Question: Here's the breakdown:
- <URL>-

It's working well here
<URL>
But when I try to integrate the bell into an existing header, I can't get it to appear as the last menu item.
I think the problem is that the:
- -
I want it to appear as the last menu item, also clicking the bell should expand the notification box right underneath.
Is there a way to build it so the notification box always appears underneath the little bell?
HTML and Javascript
'''
<button type="button" class="button-default show-notifications js-show-notifications" onClick="updateNotificationCheckDate()">
<svg version="1.1" xmlns="http://www.w3.org/2000/svg" xmlns:xlink="http://www.w3.org/1999/xlink" width="30" height="32" viewBox="0 0 30 32">
<defs>
<g id="icon-bell">
<path class="path1" d="M15.143 30.286q0-0.286-0.286-0.286-1.054 0-1.813-0.759t-0.759-1.813q0-0.286-0.286-0.286t-0.286 0.286q0 1.304 0.92 2.223t2.223 0.92q0.286 0 0.286-0.286zM3.268 25.143h23.179q-2.929-3.232-4.402-7.348t-1.473-8.652q0-4.571-5.714-4.571t-5.714 4.571q0 4.536-1.473 8.652t-4.402 7.348zM29.714 25.143q0 0.929-0.679 1.607t-1.607 0.679h-8q0 1.893-1.339 3.232t-3.232 1.339-3.232-1.339-1.339-3.232h-8q-0.929 0-1.607-0.679t-0.679-1.607q3.393-2.875 5.125-7.098t1.732-8.902q0-2.946 1.714-4.679t4.714-2.089q-0.143-0.321-0.143-0.661 0-0.714 0.5-1.214t1.214-0.5 1.214 0.5 0.5 1.214q0 0.339-0.143 0.661 3 0.357 4.714 2.089t1.714 4.679q0 4.679 1.732 8.902t5.125 7.098z" />
</g>
</defs>
<g fill="#000000">
<use xlink:href="#icon-bell" transform="translate(0 0)"></use>
</g>
</svg>
<div class="notifications-count js-count"></div>
</button>
<script src='http://cdnjs.cloudflare.com/ajax/libs/jquery/2.1.3/jquery.min.js'></script>
<script src='http://cdnjs.cloudflare.com/ajax/libs/mustache.js/0.7.2/mustache.min.js'></script>
<script>
$(function () {
var items = generateItems();
refreshNotifications(items);
});
function refreshNotifications(items) {
items = items || [];
var cssTransitionEnd = getTransitionEnd();
var container = $('body');
items.forEach(function(item) {
item.isExpired = false;
});
var template =
'<div class="notifications js-notifications">' +
'<h3>Notifications</h3>' +
'<ul class="notifications-list">' +
'<li class="item no-data">You don't have notifications</li>' +
'{{#items}}' +
'<li class="item js-item {{#isExpired}}expired{{/isExpired}}" data-id="{{id}}">' +
'<div class="details">' +
'<span class="title"><a href="http://whycall.me/{{phone}}.html#a{{commentID}}" style="color:#7f8c8d; text-decoration: none;">{{title}}</a></span>' +
'<span class="date">- {{dateEvent}} ago</span>' +
'</div>' +
'<button type="button" class="button-default button-dismiss js-dismiss">x</button>' +
'</li>' +
'{{/items}}' +
'</ul>' +
'<a href="#" class="show-all">Show all notifications</a>' +
'</div>';
container
.append(Mustache.render(template, { items: items }))
.find('.js-count').attr('data-count', items.length).html(items.length).end()
.on('click', '.js-show-notifications', function(event) {
$(event.currentTarget).closest('.js-show-notifications').toggleClass('active').blur();
return true;
})
// think this part is what closes or opens the notification bar
.on('click', '.js-dismiss', function(event) {
var item = $(event.currentTarget).parents('.js-item');
var removeItem = function() {
item[0].removeEventListener(cssTransitionEnd, removeItem, false);
item.remove();
/* update notifications' counter */
var countElement = container.find('.js-count');
var prevCount = +countElement.attr('data-count');
var newCount = prevCount - 1;
countElement
.attr('data-count', newCount)
.html(newCount);
if(newCount === 0) {
countElement.remove();
container.find('.js-notifications').addClass('empty');
}
};
item[0].addEventListener(cssTransitionEnd, removeItem, false);
item.addClass('dismissed');
return true;
});
}
function generateItems() {
return [
{ id: 1, title: 'Admin upvoted your comment', dateEvent: '9 hours', phone: '<PHONE>' , commentID: '720' },
{ id: 2, title: 'Admin upvoted your comment', dateEvent: '9 hours', phone: '<PHONE>' , commentID: '721' },
{ id: 3, title: 'Admin upvoted your comment', dateEvent: '9 hours', phone: '<PHONE>' , commentID: '722' },
];
}
function getTransitionEnd() {
var supportedStyles = window.document.createElement('fake').style;
var properties = {
'webkitTransition': { 'end': 'webkitTransitionEnd' },
'oTransition': { 'end': 'oTransitionEnd' },
'msTransition': { 'end': 'msTransitionEnd' },
'transition': { 'end': 'transitionend' }
};
var match = null;
Object.getOwnPropertyNames(properties).forEach(function(name) {
if (!match && name in supportedStyles) {
match = name;
return;
}
});
return (properties[match] || {}).end;
}
</script>
<script>
function updateNotificationCheckDate() {
$.ajax({
url: './updateDateNotificationChecked.php',
type: 'GET',
dataType: "json",
data: {
memberID: 1 }
})
}
</script>
'''
CSS
'''
@import url(http://fonts.googleapis.com/css?family=Lato:700);
*,
*:after,
*:before {
-moz-box-sizing: border-box;
-webkit-box-sizing: border-box;
box-sizing: border-box;
}
/*html,
body {
background: #fefefe;
color: #fefefe;
font-family: 'Lato';
font-size: 14px;
padding: 10px;
position: relative;
}*/
.button-default {
-webkit-transition: 0.25s ease-out 0.1s color;
-moz-transition: 0.25s ease-out 0.1s color;
-o-transition: 0.25s ease-out 0.1s color;
transition: 0.25s ease-out 0.1s color;
background: transparent;
border: none;
cursor: pointer;
margin: 0;
outline: none;
position: relative;
}
.show-notifications {
position: relative;
}
.show-notifications:hover #icon-bell,
.show-notifications:focus #icon-bell,
.show-notifications.active #icon-bell {
fill: #34495e;
}
.show-notifications #icon-bell {
fill: #7f8c8d;
}
.show-notifications .notifications-count {
-moz-border-radius: 50%;
-webkit-border-radius: 50%;
border-radius: 50%;
-moz-background-clip: padding-box;
-webkit-background-clip: padding-box;
background-clip: padding-box;
background: #FF0000;
color: #fefefe;
font: normal 0.85em 'Lato';
height: 16px;
line-height: 1.75em;
position: absolute;
right: 2px;
text-align: center;
top: -2px;
width: 16px;
}
.show-notifications.active ~ .notifications {
opacity: 1;
top: 60px;
}
.notifications {
-moz-border-radius: 2px;
-webkit-border-radius: 2px;
border-radius: 2px;
-moz-background-clip: padding-box;
-webkit-background-clip: padding-box;
background-clip: padding-box;
-webkit-transition: 0.25s ease-out 0.1s opacity;
-moz-transition: 0.25s ease-out 0.1s opacity;
-o-transition: 0.25s ease-out 0.1s opacity;
transition: 0.25s ease-out 0.1s opacity;
background: #ecf0f1;
border: 1px solid #bdc3c7;
right: 150px;
opacity: 0;
position: absolute;
top: -999px;
}
.notifications:after {
border: 10px solid transparent;
border-bottom-color: #3498db;
content: '';
display: block;
height: 0;
left: 10px;
position: absolute;
top: -20px;
width: 0;
}
.notifications h3,
.notifications .show-all {
background: #3498db;
color: #fefefe;
margin: 0;
padding: 10px;
width: 350px;
}
.notifications h3 {
cursor: default;
font-size: 1.05em;
font-weight: normal;
}
.notifications .show-all {
display: block;
text-align: center;
text-decoration: none;
}
.notifications .show-all:hover,
.notifications .show-all:focus {
text-decoration: underline;
}
.notifications .notifications-list {
list-style: none;
margin: 0;
overflow: hidden;
padding: 0;
}
.notifications .notifications-list .item {
-webkit-transition: -webkit-transform 0.25s ease-out 0.1s;
-moz-transition: -moz-transform 0.25s ease-out 0.1s;
-o-transition: -o-transform 0.25s ease-out 0.1s;
transition: transform 0.25s ease-out 0.1s;
border-top: 1px solid #bdc3c7;
color: #7f8c8d;
cursor: default;
display: block;
padding: 10px;
position: relative;
white-space: nowrap;
width: 350px;
}
.notifications .notifications-list .item:before,
.notifications .notifications-list .item .details,
.notifications .notifications-list .item .button-dismiss {
display: inline-block;
vertical-align: middle;
}
.notifications .notifications-list .item:before {
-moz-border-radius: 50%;
-webkit-border-radius: 50%;
border-radius: 50%;
-moz-background-clip: padding-box;
-webkit-background-clip: padding-box;
background-clip: padding-box;
background: #3498db;
content: '';
height: 8px;
width: 8px;
}
.notifications .notifications-list .item .details {
margin-left: 10px;
white-space: normal;
width: 280px;
}
.notifications .notifications-list .item .details .title,
.notifications .notifications-list .item .details .date {
display: block;
}
.notifications .notifications-list .item .details .date {
color: #95a5a6;
font-size: .85em;
margin-top: 3px;
}
.notifications .notifications-list .item .button-dismiss {
color: #bdc3c7;
font-size: 2.25em;
}
.notifications .notifications-list .item .button-dismiss:hover,
.notifications .notifications-list .item .button-dismiss:focus {
color: #95a5a6;
}
.notifications .notifications-list .item.no-data {
display: none;
text-align: center;
}
.notifications .notifications-list .item.no-data:before {
display: none;
}
.notifications .notifications-list .item.expired {
color: #bdc3c7;
}
.notifications .notifications-list .item.expired:before {
background: #bdc3c7;
}
.notifications .notifications-list .item.expired .details .date {
color: #bdc3c7;
}
.notifications .notifications-list .item.dismissed {
-webkit-transform: translateX(100%);
-moz-transform: translateX(100%);
-ms-transform: translateX(100%);
-o-transform: translateX(100%);
transform: translateX(100%);
}
.notifications.empty .notifications-list .no-data {
display: block;
padding: 10px;
}
/* variables */
/* mixins */
'''
My ugly unworking implementation is <URL>
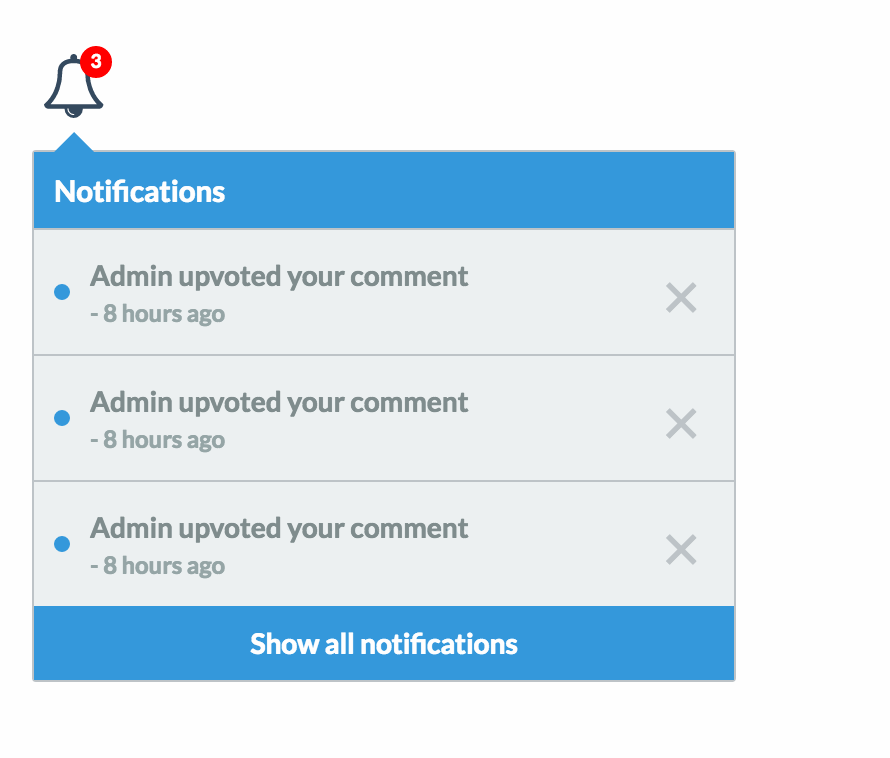
Answer: Looking at your test page, the problem is your 'container' object is using an incorrect selector, it needs to be '$('#head-button')' (note the '#'). I also tweaked the notification panel css to be 'left:0' instead of 'right:0'. Updated fiddle <URL>.